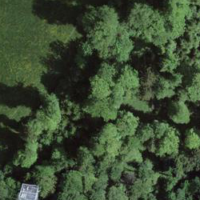
EUNIS habitat code: 44
Species observed at this site:
Ajuga reptans